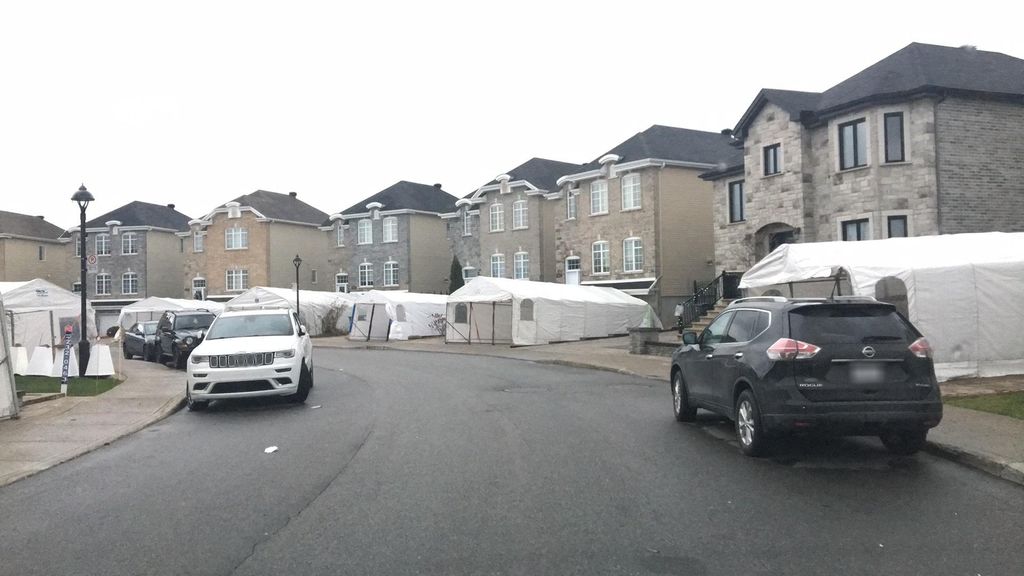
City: montreal